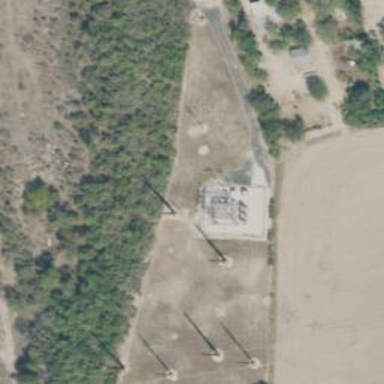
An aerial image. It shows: Power tower.